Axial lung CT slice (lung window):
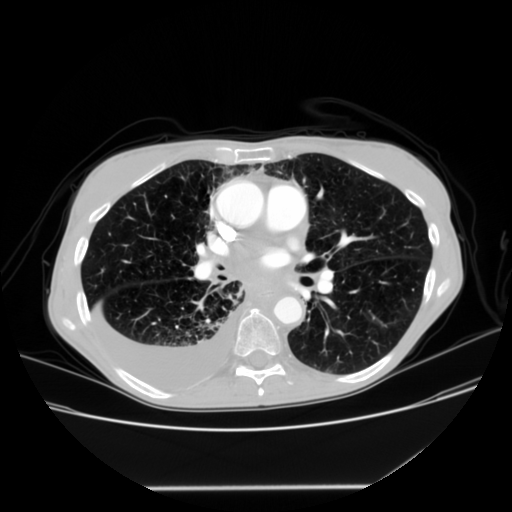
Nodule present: no